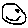
Label: smiley face